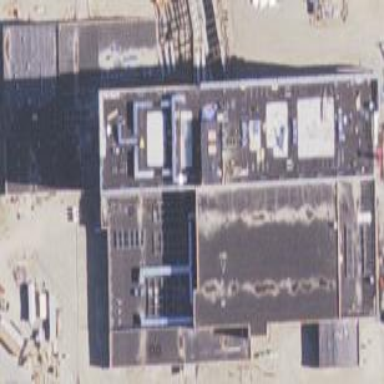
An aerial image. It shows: Hospital building.